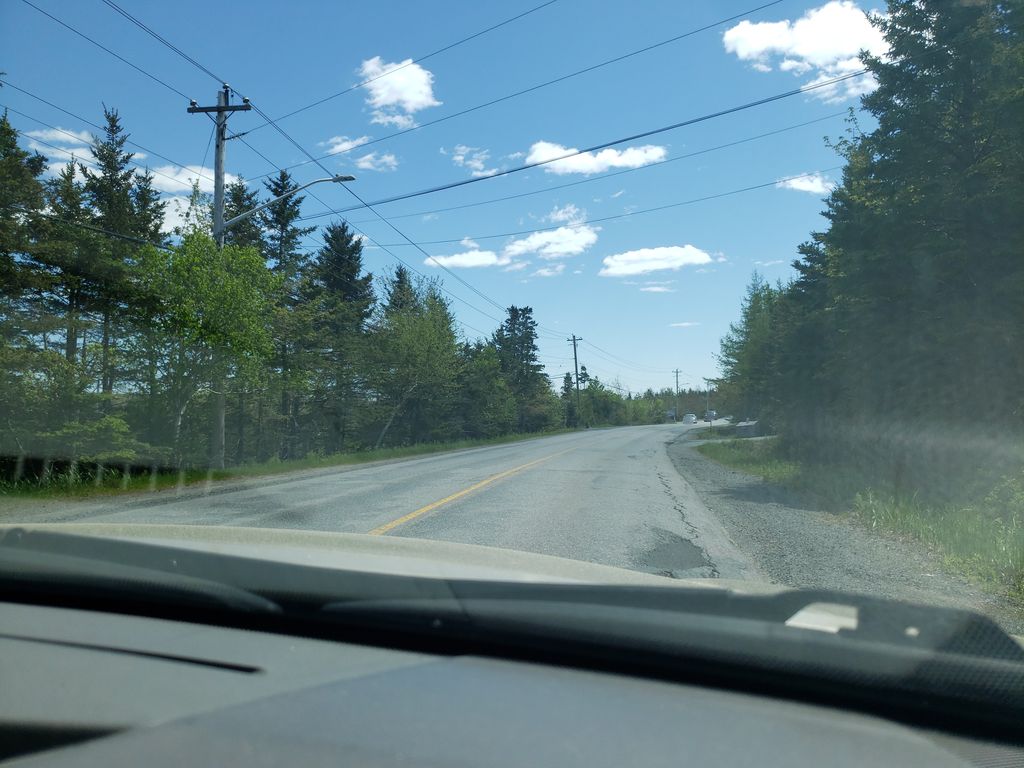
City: halifax